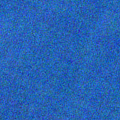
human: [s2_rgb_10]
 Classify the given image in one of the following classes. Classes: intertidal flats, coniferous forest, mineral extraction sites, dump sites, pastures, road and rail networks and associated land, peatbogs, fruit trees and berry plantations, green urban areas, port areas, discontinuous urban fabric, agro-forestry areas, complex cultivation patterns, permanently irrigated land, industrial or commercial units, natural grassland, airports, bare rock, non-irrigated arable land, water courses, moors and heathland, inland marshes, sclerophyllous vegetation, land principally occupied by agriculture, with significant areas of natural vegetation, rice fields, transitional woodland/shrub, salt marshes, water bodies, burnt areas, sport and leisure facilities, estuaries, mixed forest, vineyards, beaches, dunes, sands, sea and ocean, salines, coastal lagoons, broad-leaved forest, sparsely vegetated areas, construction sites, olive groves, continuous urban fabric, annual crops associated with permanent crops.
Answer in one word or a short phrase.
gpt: sea and ocean